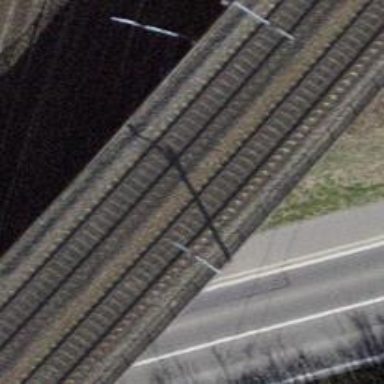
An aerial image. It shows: Single-track railway bridge with contact lines for electrification.